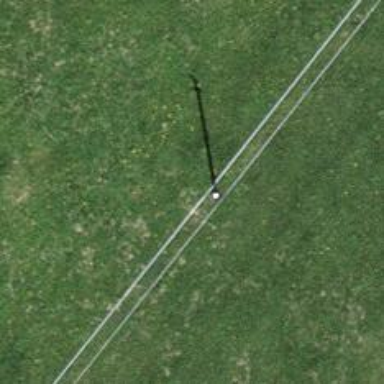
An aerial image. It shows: Minor power line.